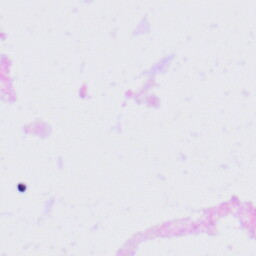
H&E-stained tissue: Tonsil